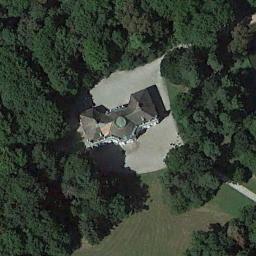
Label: palace